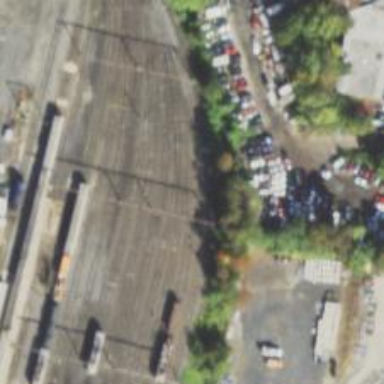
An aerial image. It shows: Railway yard.